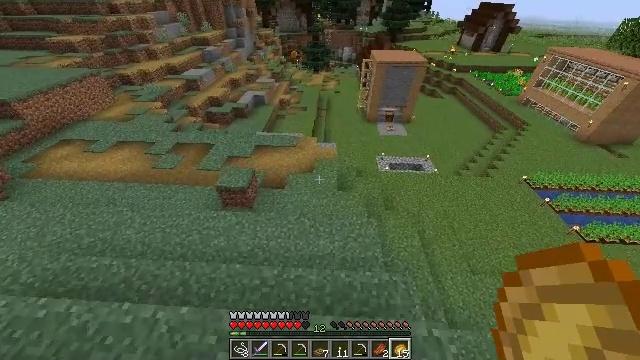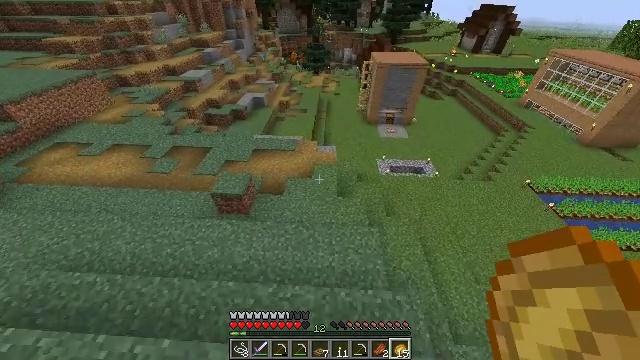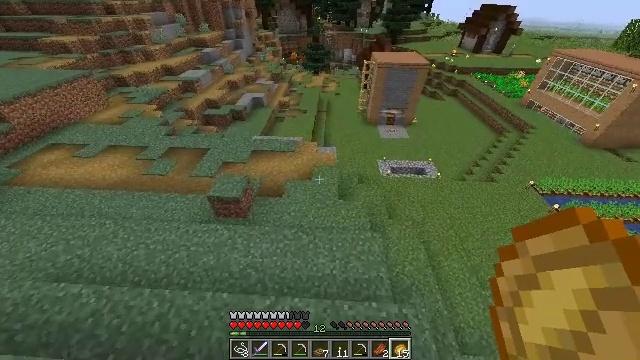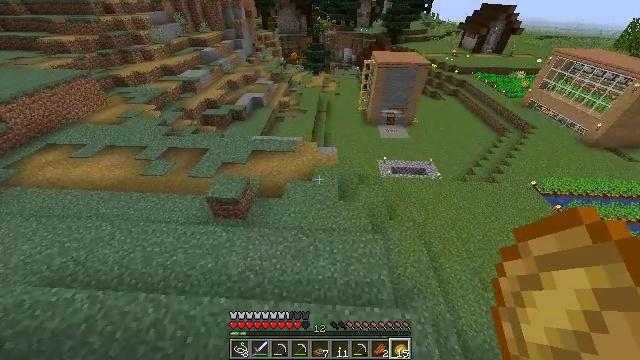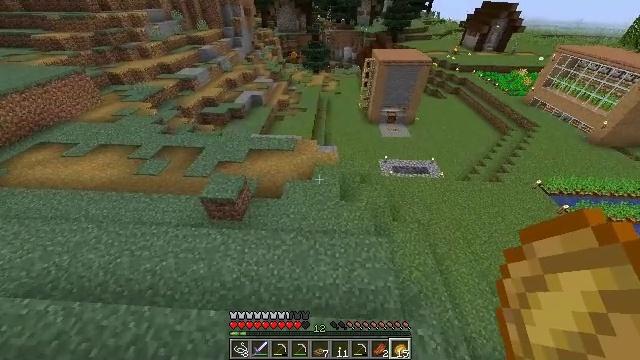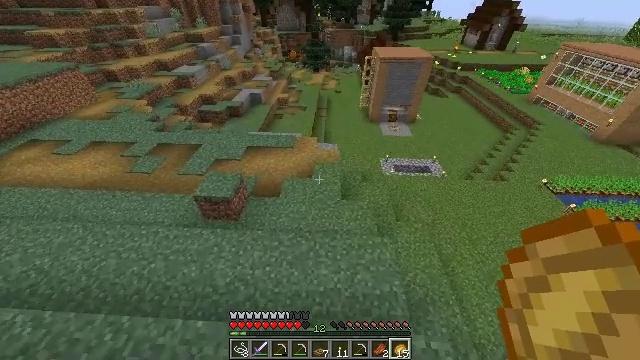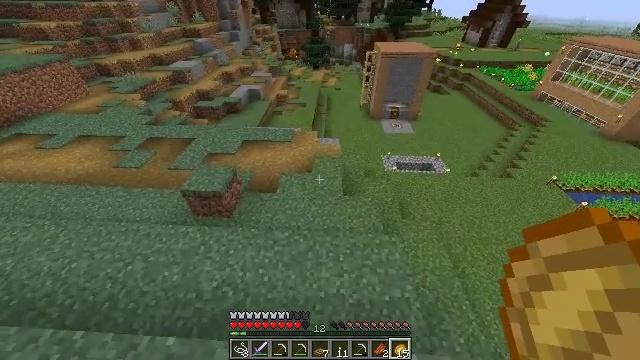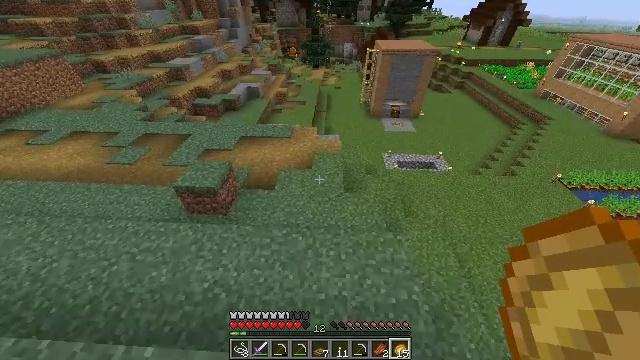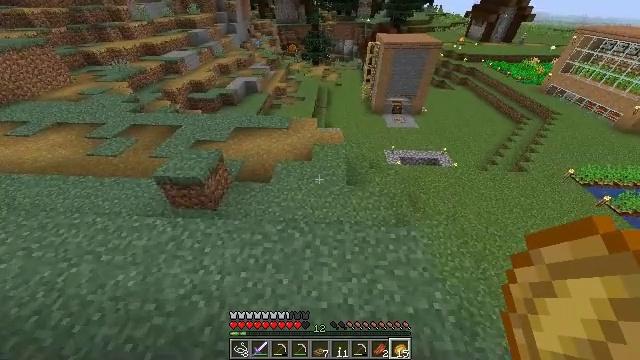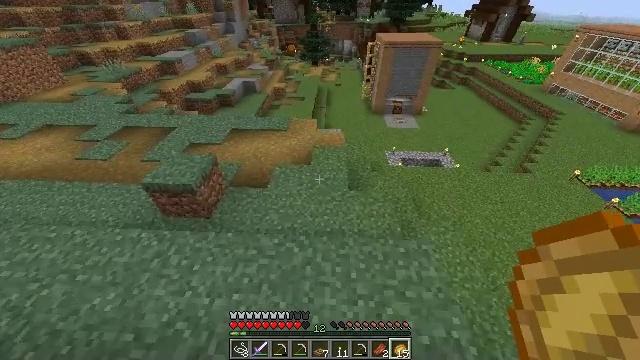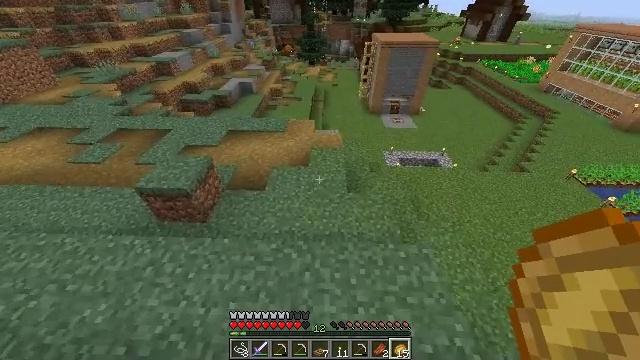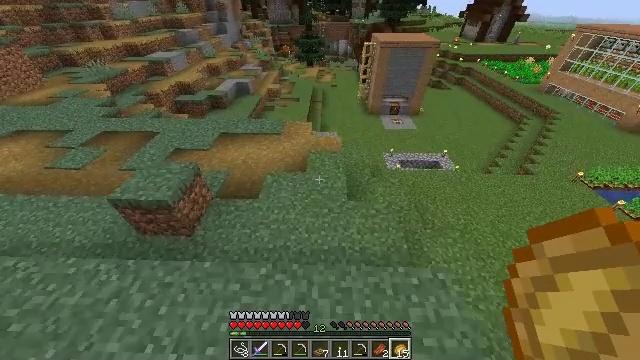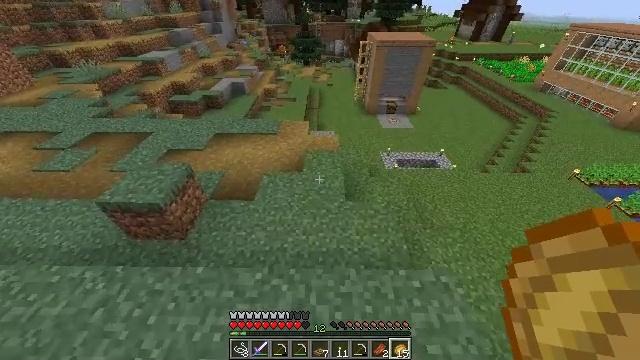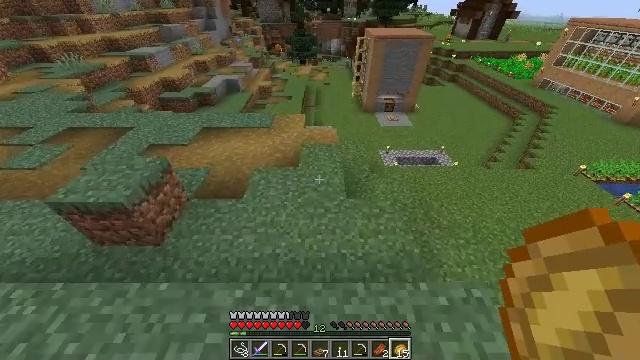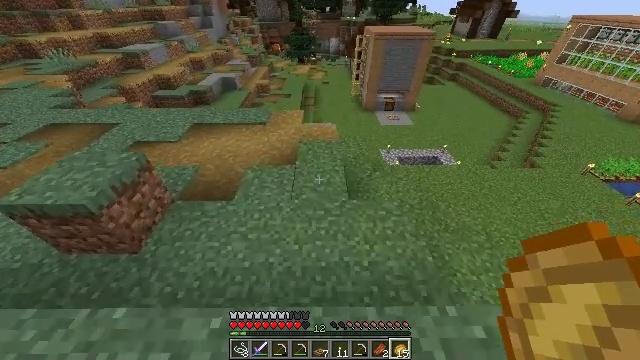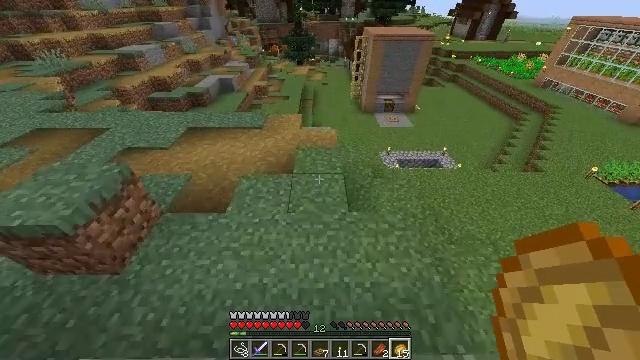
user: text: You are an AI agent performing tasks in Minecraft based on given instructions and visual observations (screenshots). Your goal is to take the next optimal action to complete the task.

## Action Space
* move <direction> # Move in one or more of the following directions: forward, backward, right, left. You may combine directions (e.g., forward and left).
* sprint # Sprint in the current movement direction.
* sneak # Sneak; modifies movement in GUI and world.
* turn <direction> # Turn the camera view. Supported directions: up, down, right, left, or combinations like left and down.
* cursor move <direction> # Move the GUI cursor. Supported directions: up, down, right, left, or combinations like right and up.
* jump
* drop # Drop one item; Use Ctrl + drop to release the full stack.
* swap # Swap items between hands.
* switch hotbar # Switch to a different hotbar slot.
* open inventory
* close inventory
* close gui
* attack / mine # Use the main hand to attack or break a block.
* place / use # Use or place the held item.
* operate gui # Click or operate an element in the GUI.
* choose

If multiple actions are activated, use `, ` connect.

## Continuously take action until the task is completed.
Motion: motion action
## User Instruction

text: Mine stripped jungle log.
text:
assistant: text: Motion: move forward, sprint
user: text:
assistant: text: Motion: move forward
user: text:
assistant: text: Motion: move forward
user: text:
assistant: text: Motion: move forward, sprint
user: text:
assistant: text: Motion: move forward, sprint
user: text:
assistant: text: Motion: move forward, sprint
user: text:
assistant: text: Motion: move forward, sprint
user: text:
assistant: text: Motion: move forward
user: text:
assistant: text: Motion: move forward
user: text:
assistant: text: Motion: move forward
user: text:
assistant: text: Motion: move forward, sprint
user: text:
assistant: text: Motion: move forward, sprint
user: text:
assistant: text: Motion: move forward, sprint
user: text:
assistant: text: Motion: move forward, sprint
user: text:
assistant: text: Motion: move forward
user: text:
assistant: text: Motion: move forward
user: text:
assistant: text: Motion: move forward
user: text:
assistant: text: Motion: move forward, sprint
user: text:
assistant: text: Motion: move forward, sprint
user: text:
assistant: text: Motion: move forward, sprint
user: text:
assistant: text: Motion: move forward, turn right
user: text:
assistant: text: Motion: move forward, turn right
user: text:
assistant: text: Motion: move forward, turn right
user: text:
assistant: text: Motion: move forward, sprint, turn right
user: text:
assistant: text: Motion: move forward, sprint, turn right
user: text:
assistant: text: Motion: move forward, sprint, turn right
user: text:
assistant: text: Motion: move forward, sprint
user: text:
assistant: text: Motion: move forward
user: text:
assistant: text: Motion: move forward
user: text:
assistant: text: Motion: move forward